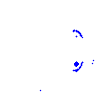
Particle: kaon